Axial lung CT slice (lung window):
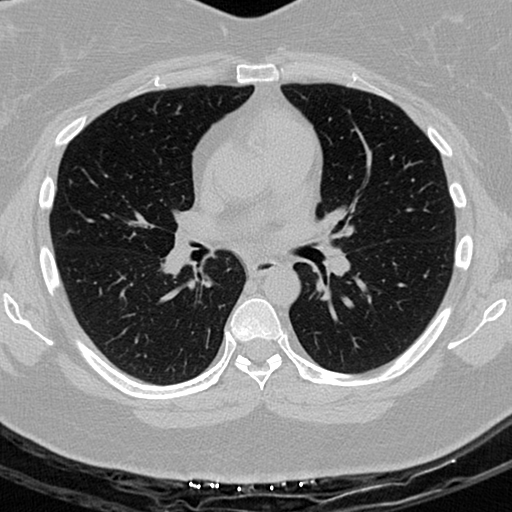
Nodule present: no